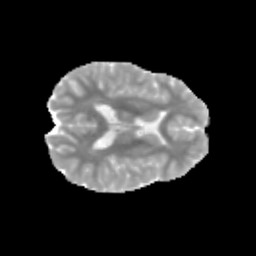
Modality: MD
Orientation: axial
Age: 10
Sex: female
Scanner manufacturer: siemens
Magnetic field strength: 3 T
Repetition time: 3.8 s
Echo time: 0.07 s